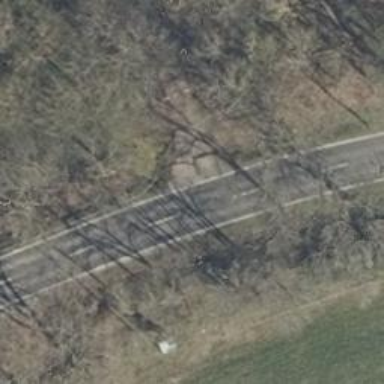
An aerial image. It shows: Secondary road with asphalt surface.